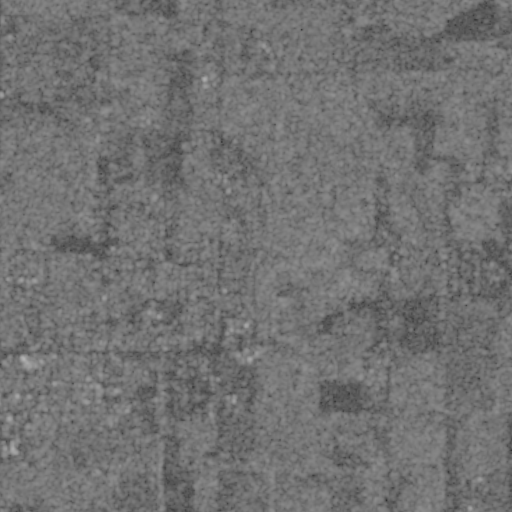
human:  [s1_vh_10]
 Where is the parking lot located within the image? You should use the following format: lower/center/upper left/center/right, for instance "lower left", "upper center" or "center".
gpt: The parking lot is located in the lower left of the image.
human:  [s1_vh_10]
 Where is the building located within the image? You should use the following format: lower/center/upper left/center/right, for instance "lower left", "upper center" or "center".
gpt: The building is located in the lower left of the image.
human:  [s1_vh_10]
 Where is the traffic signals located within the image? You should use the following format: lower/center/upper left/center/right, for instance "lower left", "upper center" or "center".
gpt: The traffic signals is located in the lower left of the image.
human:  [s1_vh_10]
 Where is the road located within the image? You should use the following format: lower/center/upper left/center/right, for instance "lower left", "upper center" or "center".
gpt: There is no road in the image.

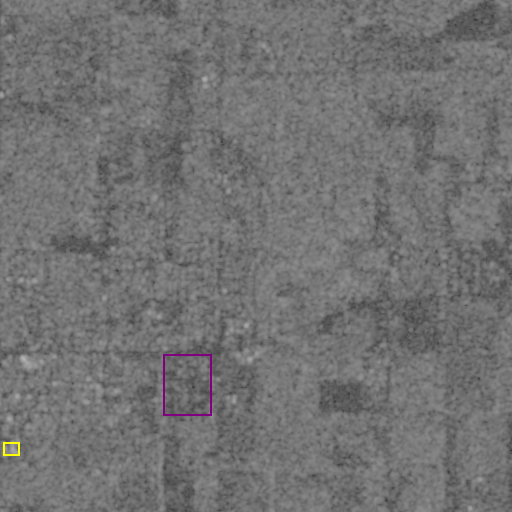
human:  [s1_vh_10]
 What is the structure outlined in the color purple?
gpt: The structure outlined in purple is a park.
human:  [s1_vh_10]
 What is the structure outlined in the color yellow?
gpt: The structure outlined in yellow is a building.
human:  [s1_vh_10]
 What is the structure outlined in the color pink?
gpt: There is no pink outline.